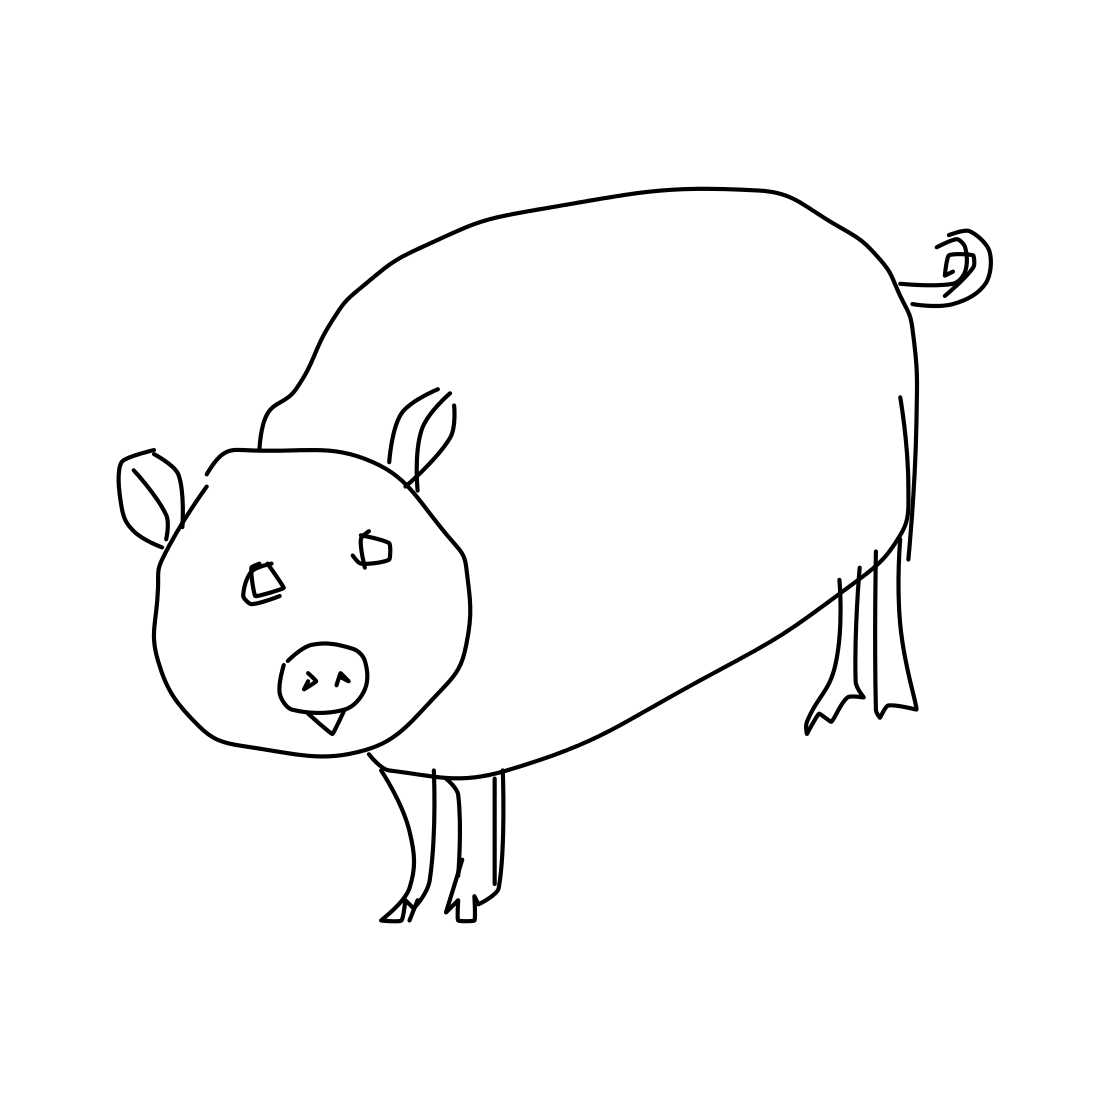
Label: pig